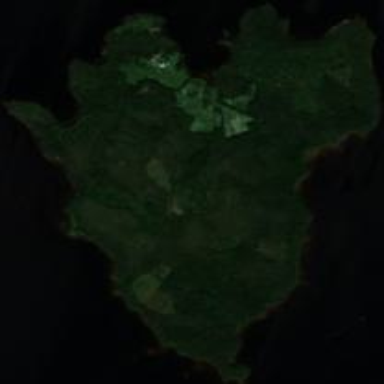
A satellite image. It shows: Island.